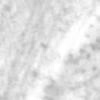
Label: no_change